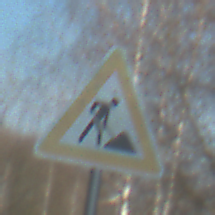
Verkehrszeichen: Arbeitsstelle
Umgebung: Outdoor, Suburban
Tageszeit: MorningAfternoon
Wetter: Clear
Licht: Natural
Jahreszeit: NotSpecified
Kontrast: HighContrast